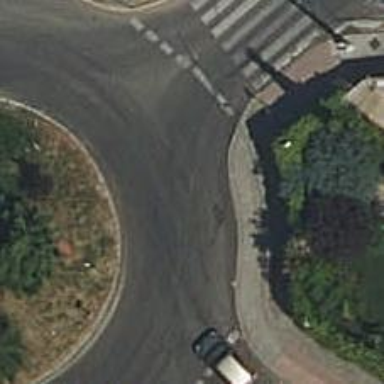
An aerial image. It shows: Residential road with roundabout.